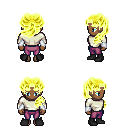
a pixel art fantasy rpg character, female body template, human, dark skin, white long-sleeve shirt, magenta pants, gold princess hairstyle, white cloth bracers, black shoes, four views (front, back, left, right), 2x2 character sprite sheet, small pixel art, hard edges, no anti-aliasing